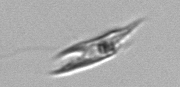
Label: Chrysochromulina_lanceolata